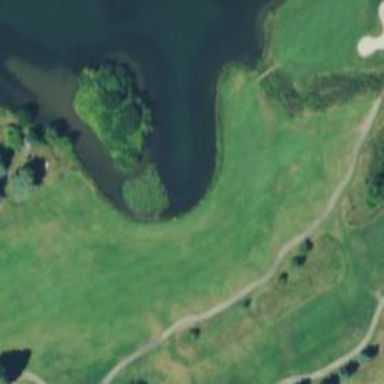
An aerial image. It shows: View of golf hole.